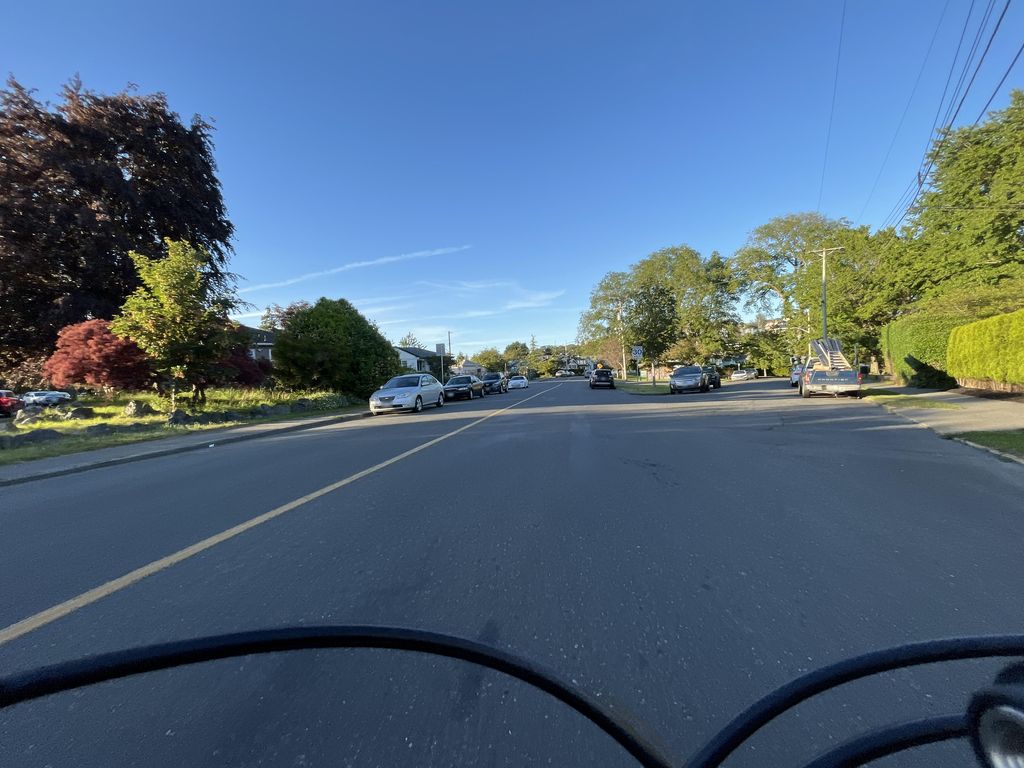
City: victoria